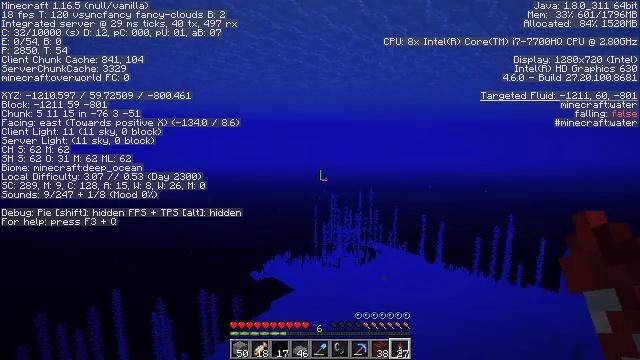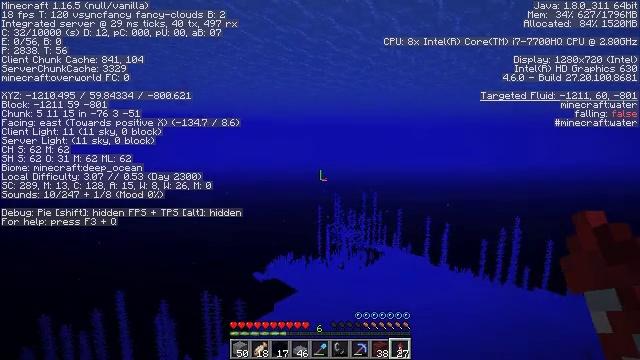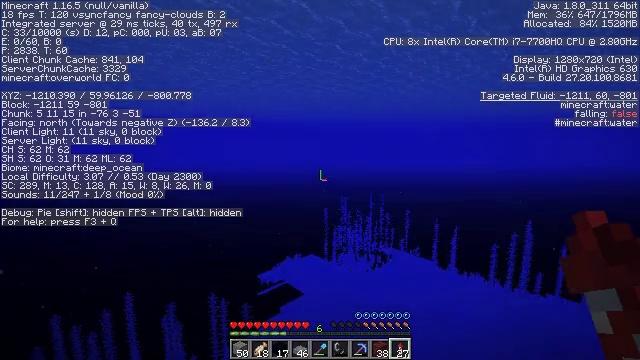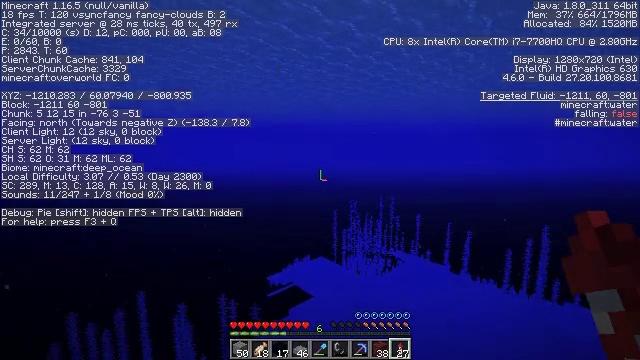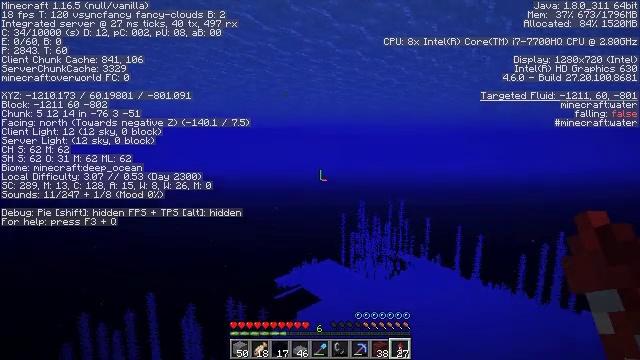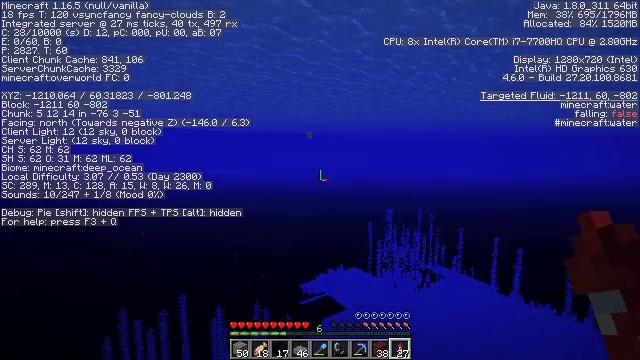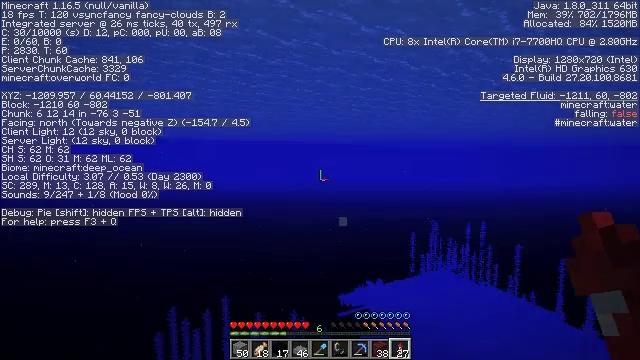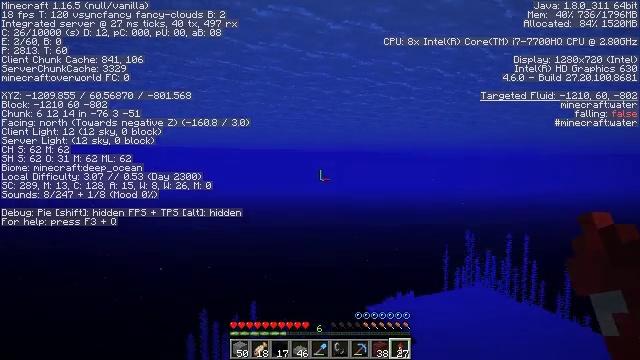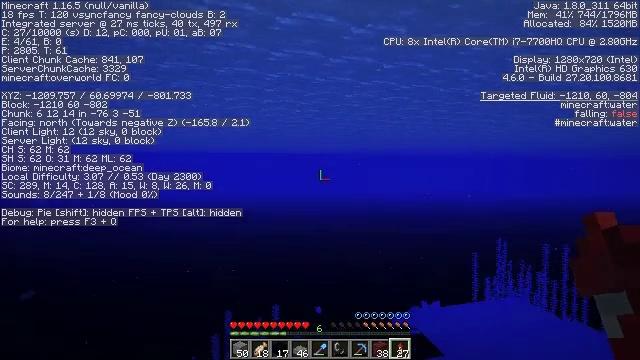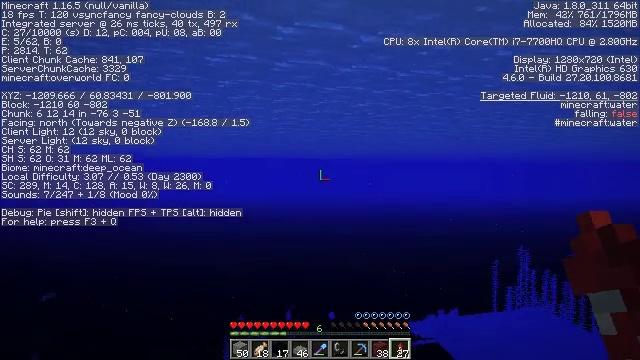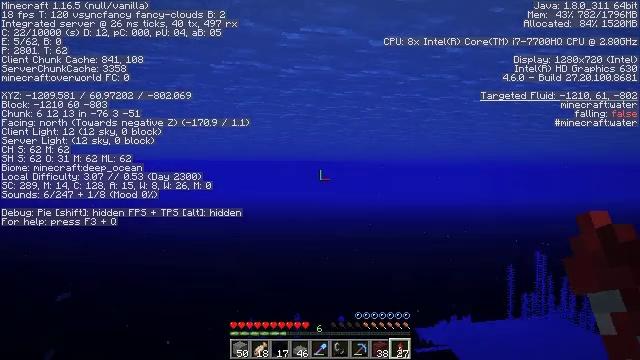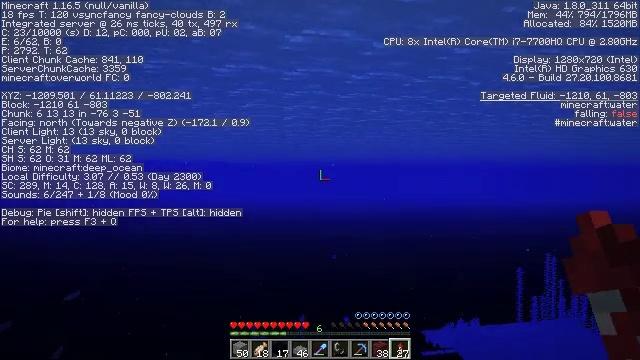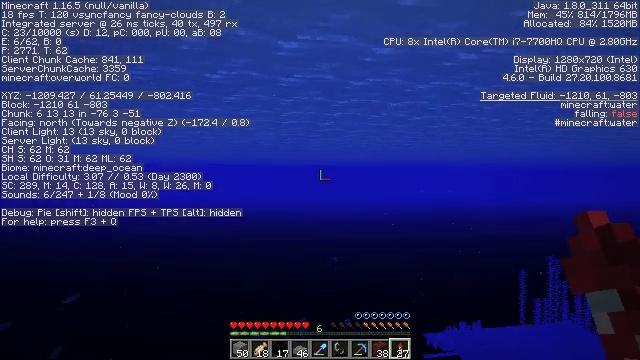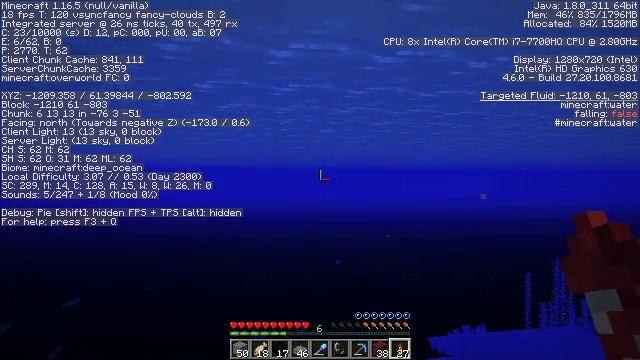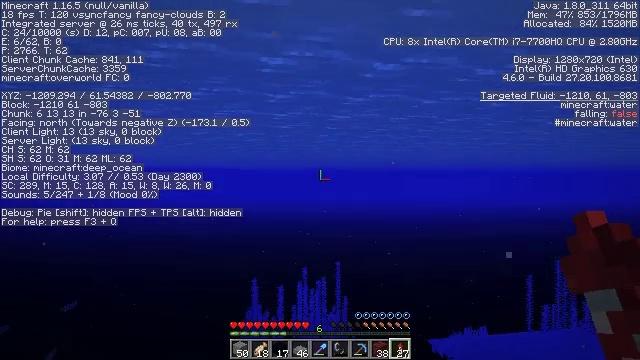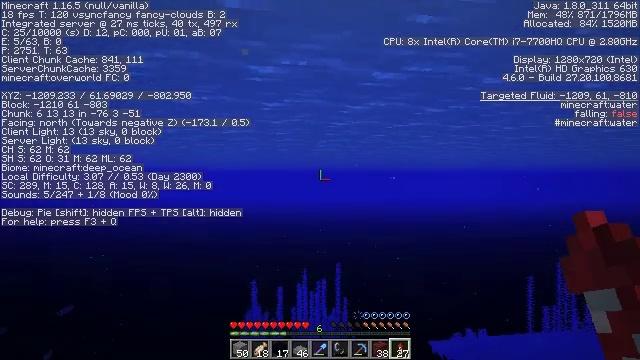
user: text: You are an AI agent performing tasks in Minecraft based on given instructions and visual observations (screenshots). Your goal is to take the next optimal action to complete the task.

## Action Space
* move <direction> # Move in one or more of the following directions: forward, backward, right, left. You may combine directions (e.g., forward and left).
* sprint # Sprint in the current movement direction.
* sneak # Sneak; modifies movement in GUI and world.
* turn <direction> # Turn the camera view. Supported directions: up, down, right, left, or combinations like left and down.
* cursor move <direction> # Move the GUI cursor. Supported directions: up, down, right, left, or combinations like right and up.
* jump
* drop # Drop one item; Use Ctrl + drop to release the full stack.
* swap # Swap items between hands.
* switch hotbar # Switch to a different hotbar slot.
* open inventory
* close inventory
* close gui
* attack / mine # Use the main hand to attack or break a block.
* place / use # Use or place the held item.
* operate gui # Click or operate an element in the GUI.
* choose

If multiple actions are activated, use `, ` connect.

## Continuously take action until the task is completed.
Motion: motion action
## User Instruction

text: Mine block black concrete powder.
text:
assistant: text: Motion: move forward, jump
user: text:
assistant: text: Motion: move forward, turn left, jump
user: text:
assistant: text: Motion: move forward, turn left, jump
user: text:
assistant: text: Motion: move forward, turn left, jump
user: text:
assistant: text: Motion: move forward, turn left and up, jump
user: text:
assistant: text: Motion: move forward, turn left and up, jump
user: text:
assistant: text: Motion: move forward, turn left and up, jump
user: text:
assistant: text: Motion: move forward, turn left, jump
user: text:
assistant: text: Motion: move forward, turn left, jump
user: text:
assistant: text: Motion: move forward, turn left, jump
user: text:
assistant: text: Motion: move forward, turn left, jump
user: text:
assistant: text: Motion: move forward, jump
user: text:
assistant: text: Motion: move forward, jump
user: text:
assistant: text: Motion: move forward, jump
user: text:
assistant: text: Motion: move forward, jump
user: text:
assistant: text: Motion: move forward, jump
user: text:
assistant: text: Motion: move forward, jump
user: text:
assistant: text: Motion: move forward, jump
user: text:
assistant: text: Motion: move forward, jump
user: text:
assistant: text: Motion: move forward, jump
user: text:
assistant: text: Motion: move forward, jump
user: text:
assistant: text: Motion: move forward, jump
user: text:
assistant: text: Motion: move forward, turn right and down, jump
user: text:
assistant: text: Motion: move forward, jump
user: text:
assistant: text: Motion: move forward, jump
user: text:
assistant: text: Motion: move forward, jump
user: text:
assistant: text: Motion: move forward
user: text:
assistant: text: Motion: move forward
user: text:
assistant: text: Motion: move forward
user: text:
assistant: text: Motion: move forward, turn left